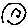
Label: circle